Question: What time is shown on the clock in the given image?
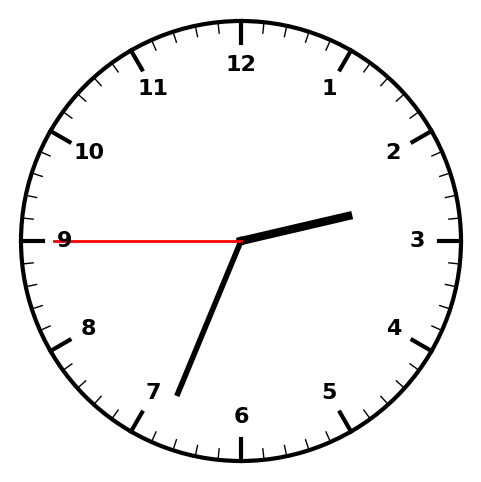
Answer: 02:33:45